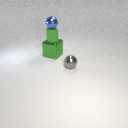
small gray metal sphere in front of large green metal cube